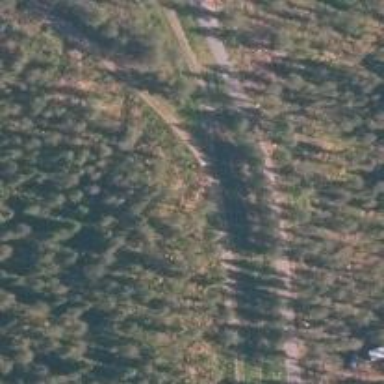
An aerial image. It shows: Track road on leisure land.